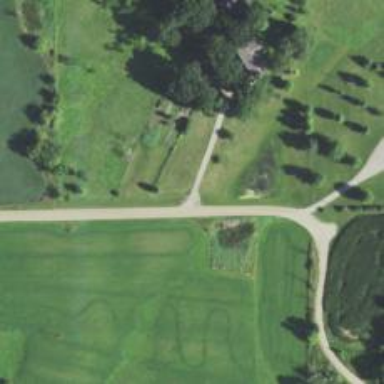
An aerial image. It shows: Driveway.